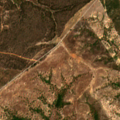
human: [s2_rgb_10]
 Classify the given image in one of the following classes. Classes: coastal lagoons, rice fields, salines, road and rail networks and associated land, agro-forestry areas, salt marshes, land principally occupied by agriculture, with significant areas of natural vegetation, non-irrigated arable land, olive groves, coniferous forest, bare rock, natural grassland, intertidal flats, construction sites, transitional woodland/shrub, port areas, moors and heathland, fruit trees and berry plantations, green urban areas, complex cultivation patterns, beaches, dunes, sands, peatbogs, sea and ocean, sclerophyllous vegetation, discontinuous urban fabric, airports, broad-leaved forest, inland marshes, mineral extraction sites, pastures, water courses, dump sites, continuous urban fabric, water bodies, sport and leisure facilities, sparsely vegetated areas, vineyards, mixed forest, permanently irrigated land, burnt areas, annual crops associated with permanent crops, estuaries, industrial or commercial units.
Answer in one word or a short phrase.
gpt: annual crops associated with permanent crops, broad-leaved forest, transitional woodland/shrub